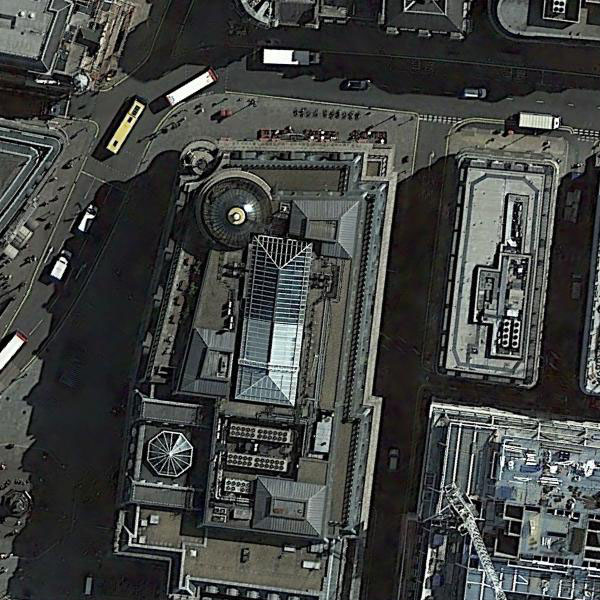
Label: Church